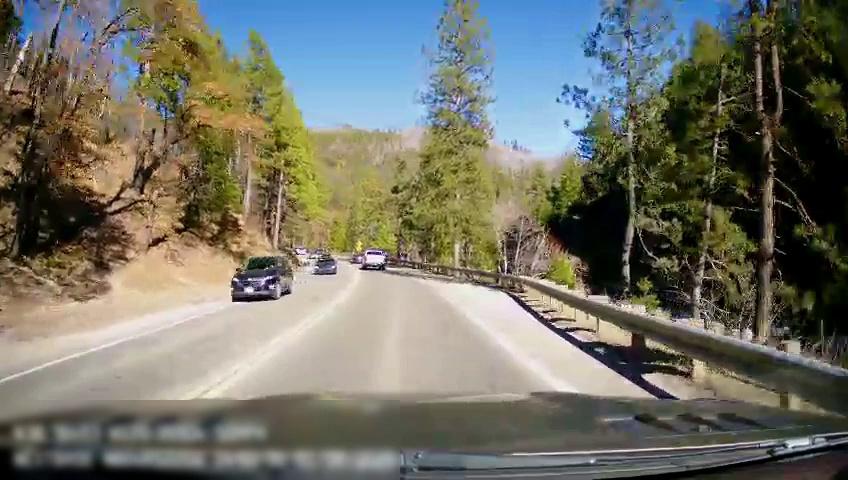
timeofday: Day
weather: Sunny
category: Drivable Space
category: Drivable Space
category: Vehicles | Truck
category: Vehicles | Car
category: Vehicles | Car
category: Vehicles | Car
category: Lanes | Opposite Lane
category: Lanes | Current Lane
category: Lanes | Opposite Lane
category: Lanes | Current Lane